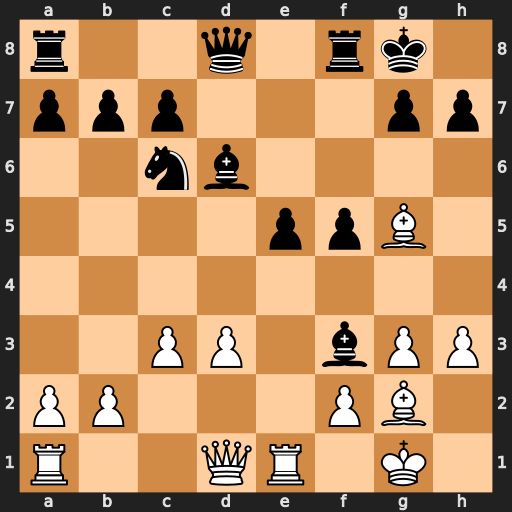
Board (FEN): r2q1rk1/ppp3pp/2nb4/4ppB1/8/2PP1bPP/PP3PB1/R2QR1K1
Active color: w
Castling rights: -
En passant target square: -
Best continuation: Qb3+ Kh8 Bxd8